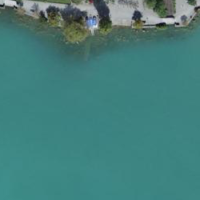
EUNIS habitat code: 14
Species observed at this site:
Chroicocephalus ridibundus
Corvus corone
Anas platyrhynchos
Chloris chloris
Phoenicurus ochruros
Passer domesticus
Columba livia
Vipera berus